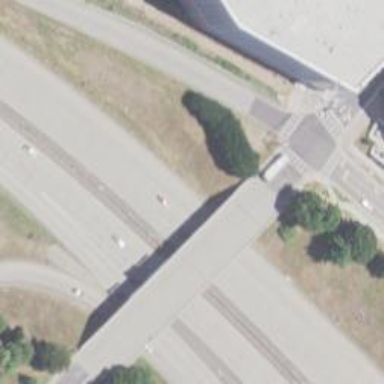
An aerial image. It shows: Man-made bridge.